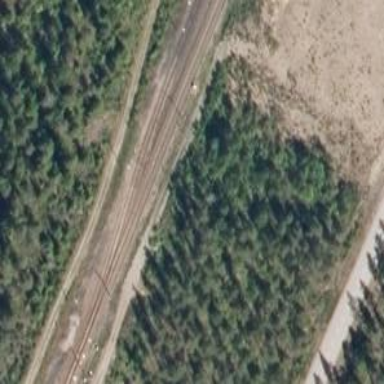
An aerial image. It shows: Wedge is used for the railway derail.